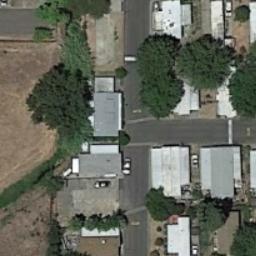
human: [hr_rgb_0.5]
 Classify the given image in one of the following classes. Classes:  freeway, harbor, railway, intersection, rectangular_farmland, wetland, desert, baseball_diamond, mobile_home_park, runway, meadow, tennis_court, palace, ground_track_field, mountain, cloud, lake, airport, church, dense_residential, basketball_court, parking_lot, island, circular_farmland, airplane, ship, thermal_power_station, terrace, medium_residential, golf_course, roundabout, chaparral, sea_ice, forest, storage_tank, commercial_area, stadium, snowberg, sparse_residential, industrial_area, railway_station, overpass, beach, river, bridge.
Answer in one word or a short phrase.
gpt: mobile_home_park